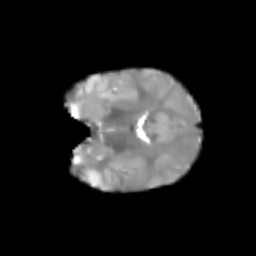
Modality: T2w
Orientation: coronal
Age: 5
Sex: female
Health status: healthy